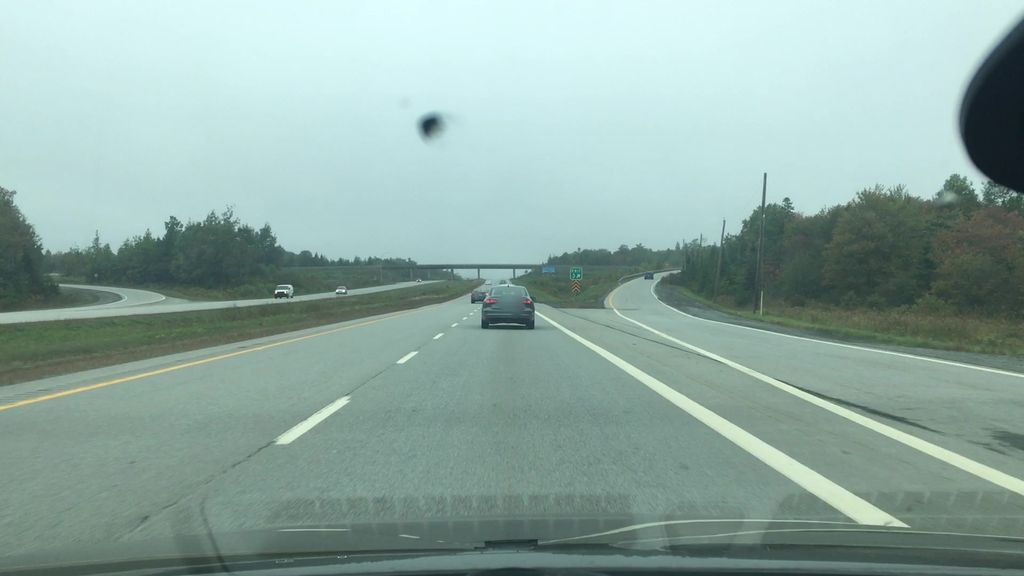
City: halifax